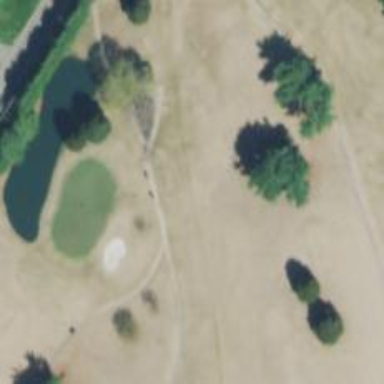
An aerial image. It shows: Service road used as golf cart path.